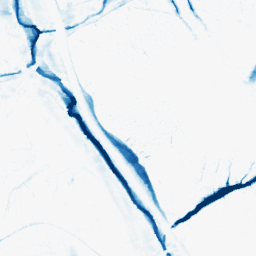
Category: morphological
Decomposition family: morphological_ellipse
Decomposition parameters: operation: closing
width: 10
height: 20
Upsampling method: edge_directed
Upsampling parameters: scale: 2
Upsampling scale: 2